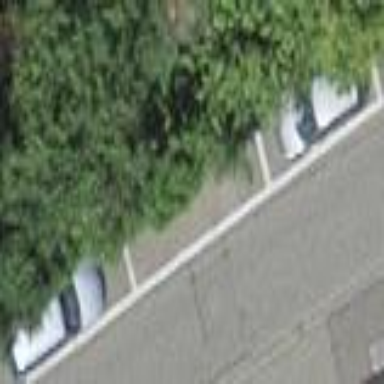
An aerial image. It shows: Parking lane for vehicles.